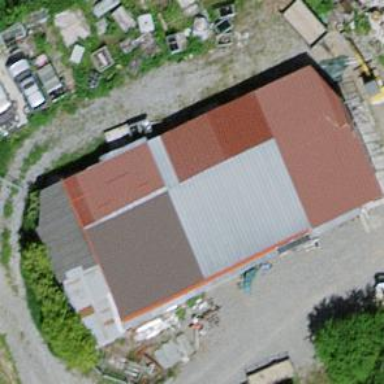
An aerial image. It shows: Industrial building.